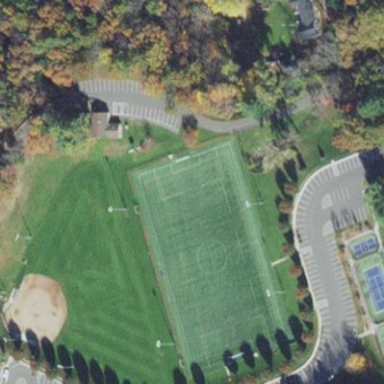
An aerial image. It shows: Soccer pitch for outdoor sports and leisure activities.